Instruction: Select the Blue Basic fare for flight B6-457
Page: flights
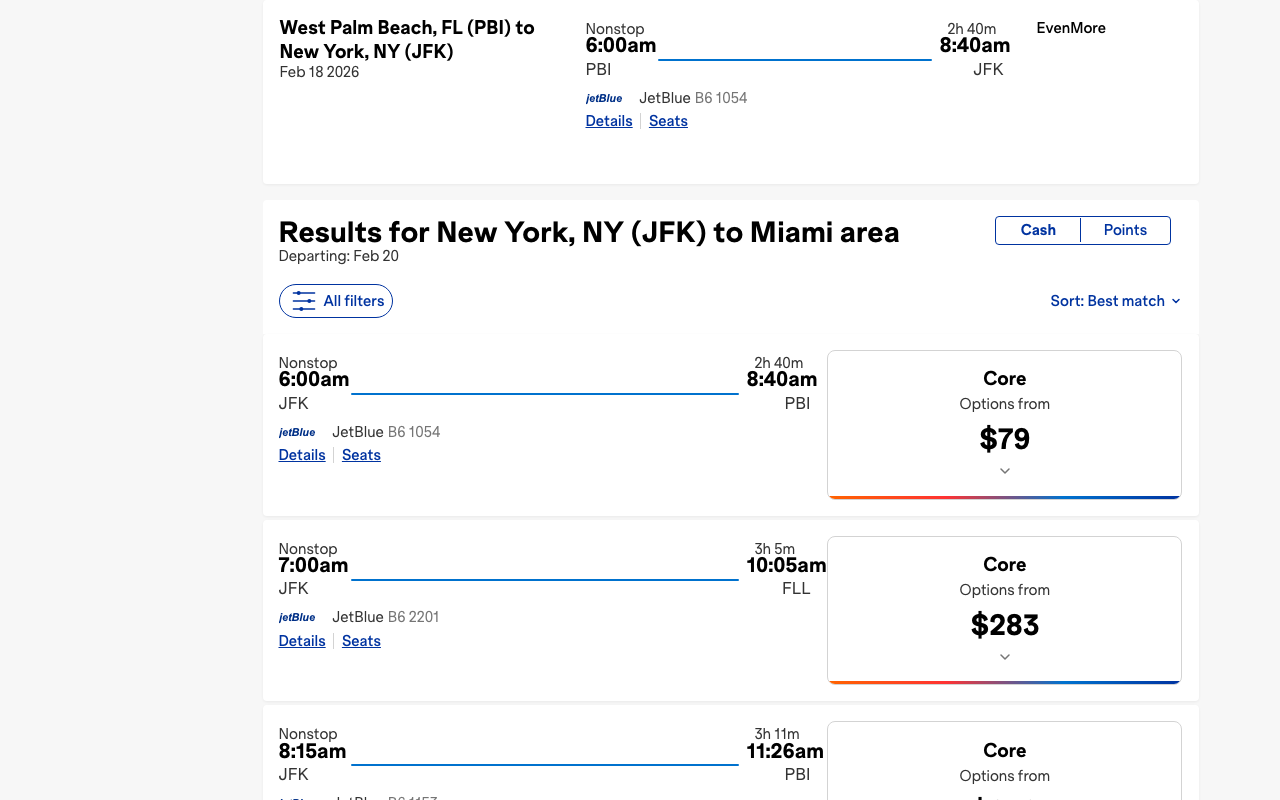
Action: click